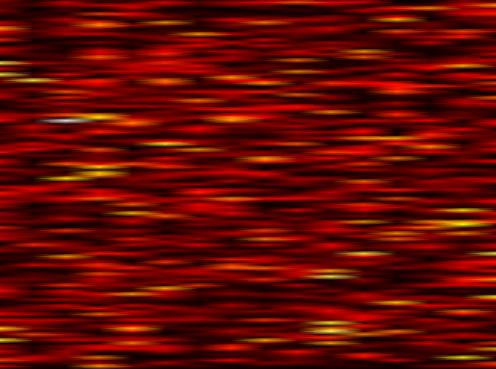
Label: FBMC